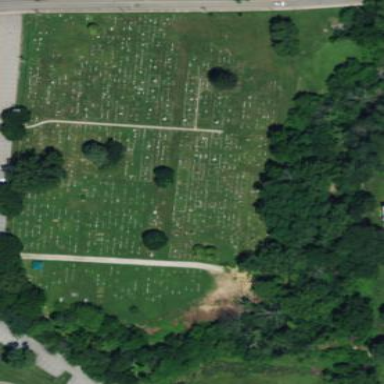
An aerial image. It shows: Cemetery.